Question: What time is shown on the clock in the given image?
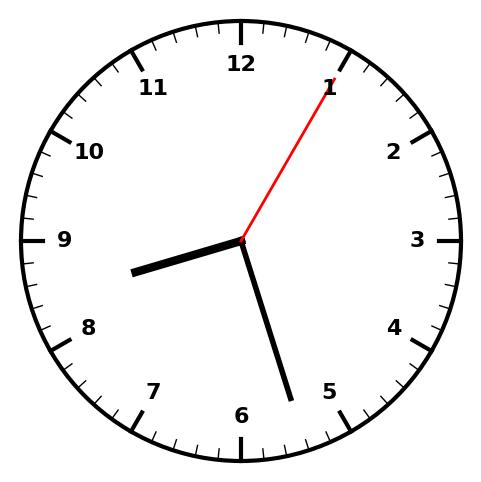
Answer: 08:27:05